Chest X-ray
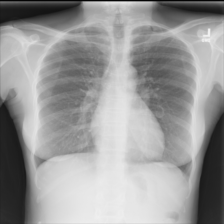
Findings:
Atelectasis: negative
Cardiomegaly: negative
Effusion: negative
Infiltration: negative
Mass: negative
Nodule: negative
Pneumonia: negative
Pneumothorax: negative
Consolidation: negative
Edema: negative
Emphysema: negative
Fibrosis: negative
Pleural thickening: negative
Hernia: negative